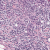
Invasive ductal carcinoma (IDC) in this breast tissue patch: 1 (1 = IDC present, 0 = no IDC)